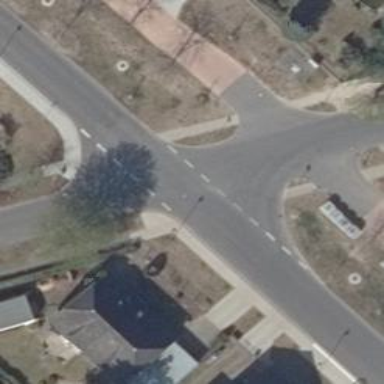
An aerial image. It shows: Unmarked crossing on the road.